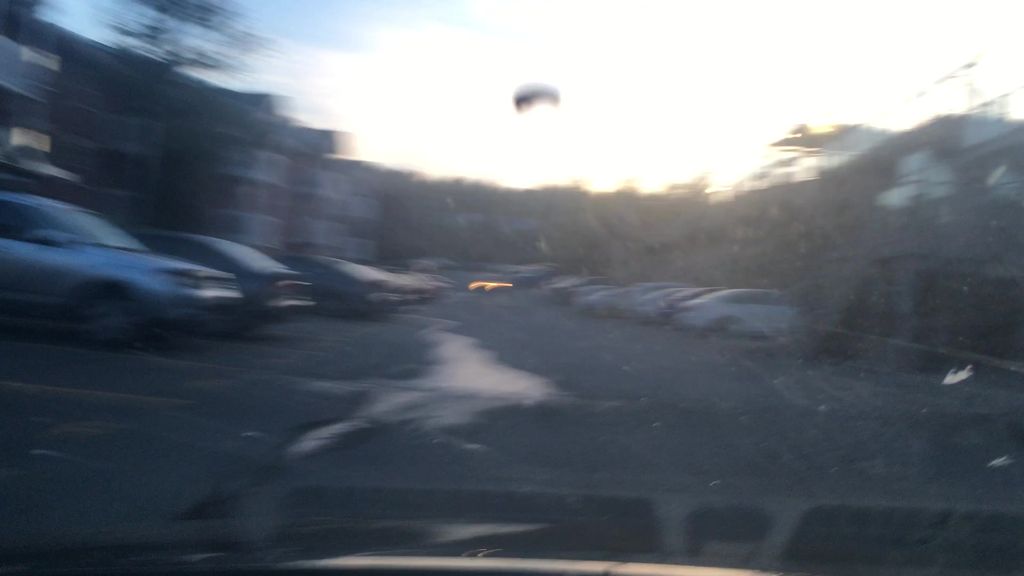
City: halifax